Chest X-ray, PA view. Patient: 15 years old, sex M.
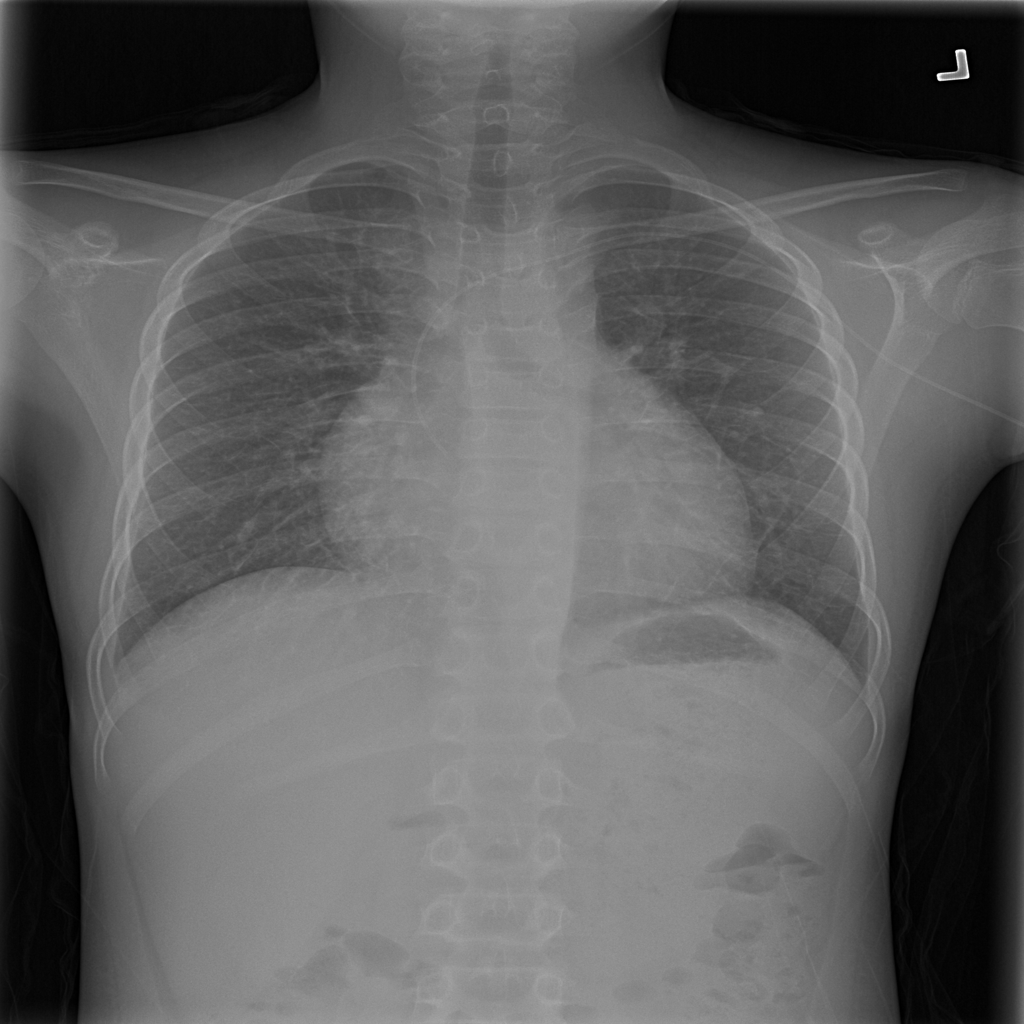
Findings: Cardiomegaly